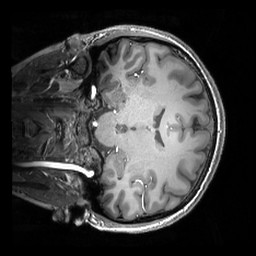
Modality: T1w
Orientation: coronal
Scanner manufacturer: philips
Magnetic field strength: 7 T
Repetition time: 0.008 s
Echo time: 0.001974 s